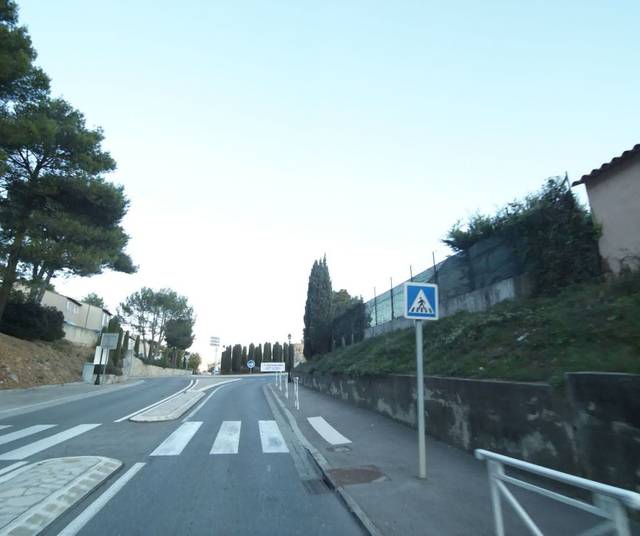
Region: France
Coordinates: 43.247, 5.584